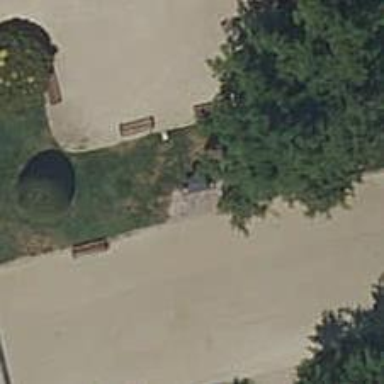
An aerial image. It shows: Public bookcase.